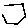
Label: hexagon